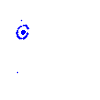
Particle: electron